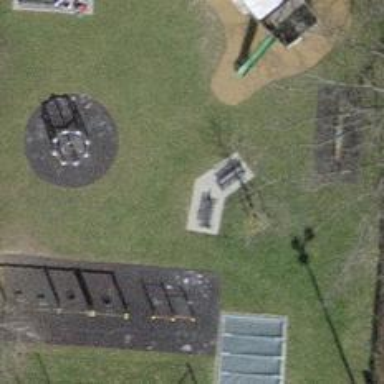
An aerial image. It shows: Bench.